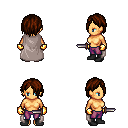
a pixel art fantasy rpg character, female body template, human, tanned skin, gray cape, magenta pants, brown bangs hairstyle, gold gloves, black shoes, dagger, four views (front, back, left, right), 2x2 character sprite sheet, small pixel art, hard edges, no anti-aliasing